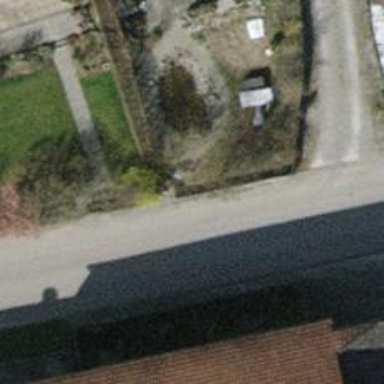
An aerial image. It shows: Hedge acting as barrier.